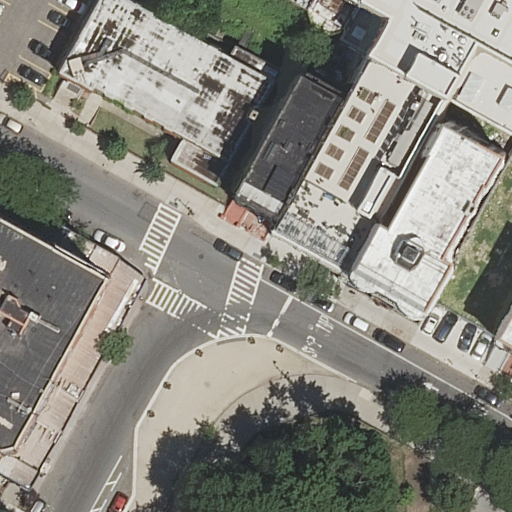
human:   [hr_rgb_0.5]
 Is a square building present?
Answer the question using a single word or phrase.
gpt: no

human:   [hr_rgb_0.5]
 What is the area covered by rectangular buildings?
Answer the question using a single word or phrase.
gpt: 1383m2

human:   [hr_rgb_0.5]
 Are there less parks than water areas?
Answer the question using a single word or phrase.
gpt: no

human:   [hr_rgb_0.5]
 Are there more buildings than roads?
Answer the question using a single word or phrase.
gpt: yes

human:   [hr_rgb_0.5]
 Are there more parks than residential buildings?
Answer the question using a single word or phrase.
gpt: no

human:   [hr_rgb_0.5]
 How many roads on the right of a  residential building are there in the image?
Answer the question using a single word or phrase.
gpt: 3

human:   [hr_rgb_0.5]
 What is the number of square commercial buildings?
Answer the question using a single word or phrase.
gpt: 0

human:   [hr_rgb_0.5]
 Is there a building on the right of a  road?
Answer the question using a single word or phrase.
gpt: yes

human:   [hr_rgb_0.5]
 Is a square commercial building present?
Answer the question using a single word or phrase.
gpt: no

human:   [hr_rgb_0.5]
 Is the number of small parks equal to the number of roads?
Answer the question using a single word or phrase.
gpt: no

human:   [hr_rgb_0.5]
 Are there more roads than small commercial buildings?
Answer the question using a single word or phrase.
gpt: yes

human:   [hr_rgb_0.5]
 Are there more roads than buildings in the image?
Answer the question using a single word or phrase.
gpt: no

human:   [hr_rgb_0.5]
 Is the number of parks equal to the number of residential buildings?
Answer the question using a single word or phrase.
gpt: no

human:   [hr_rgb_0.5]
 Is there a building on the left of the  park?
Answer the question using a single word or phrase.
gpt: no

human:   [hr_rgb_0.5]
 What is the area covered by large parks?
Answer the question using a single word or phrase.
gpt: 0m2

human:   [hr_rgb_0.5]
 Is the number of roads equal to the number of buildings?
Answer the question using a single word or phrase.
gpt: no

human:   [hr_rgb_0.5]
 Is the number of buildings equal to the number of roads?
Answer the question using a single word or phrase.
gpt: no

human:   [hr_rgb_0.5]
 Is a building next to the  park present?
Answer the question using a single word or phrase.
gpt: yes

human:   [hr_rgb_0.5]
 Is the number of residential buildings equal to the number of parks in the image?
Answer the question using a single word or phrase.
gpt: no

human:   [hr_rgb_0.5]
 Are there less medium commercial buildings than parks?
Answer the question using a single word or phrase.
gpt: yes

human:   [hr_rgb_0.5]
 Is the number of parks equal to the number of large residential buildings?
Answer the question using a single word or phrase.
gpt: no

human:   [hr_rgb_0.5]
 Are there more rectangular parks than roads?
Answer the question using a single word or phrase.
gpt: no

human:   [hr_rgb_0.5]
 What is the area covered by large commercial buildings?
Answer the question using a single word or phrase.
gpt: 0m2

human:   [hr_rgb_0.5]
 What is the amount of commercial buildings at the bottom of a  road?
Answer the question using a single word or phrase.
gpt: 0

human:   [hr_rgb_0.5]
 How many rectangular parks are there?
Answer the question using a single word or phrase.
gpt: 1

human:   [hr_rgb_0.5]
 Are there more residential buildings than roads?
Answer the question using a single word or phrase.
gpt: yes

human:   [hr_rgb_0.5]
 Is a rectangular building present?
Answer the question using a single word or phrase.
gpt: yes

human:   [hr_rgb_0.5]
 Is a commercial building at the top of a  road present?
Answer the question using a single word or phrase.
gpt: no

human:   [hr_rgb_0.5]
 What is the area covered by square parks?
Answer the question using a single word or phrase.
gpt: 0m2

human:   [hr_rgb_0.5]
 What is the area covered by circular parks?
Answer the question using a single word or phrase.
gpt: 0m2

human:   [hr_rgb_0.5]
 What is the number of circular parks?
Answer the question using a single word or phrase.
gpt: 0

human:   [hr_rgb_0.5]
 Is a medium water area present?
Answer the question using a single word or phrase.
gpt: no

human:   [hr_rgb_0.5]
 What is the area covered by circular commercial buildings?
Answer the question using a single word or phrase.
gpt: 0m2

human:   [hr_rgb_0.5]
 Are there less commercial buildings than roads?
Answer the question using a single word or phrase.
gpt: yes

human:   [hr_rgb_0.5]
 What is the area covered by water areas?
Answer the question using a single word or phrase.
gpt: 0m2

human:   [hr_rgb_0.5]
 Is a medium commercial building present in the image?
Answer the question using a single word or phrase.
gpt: no